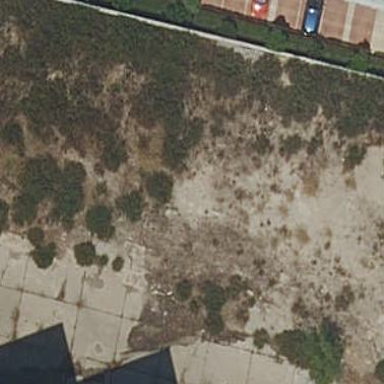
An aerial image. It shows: Brownfield site.